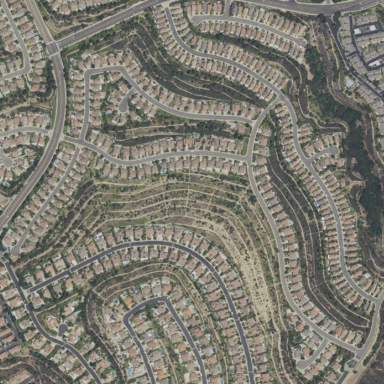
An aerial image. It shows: Residential area composed of single-family homes.